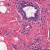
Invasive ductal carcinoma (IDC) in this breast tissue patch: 0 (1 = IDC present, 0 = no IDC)